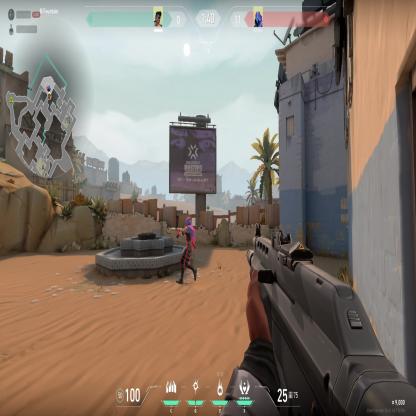
Label: enemy